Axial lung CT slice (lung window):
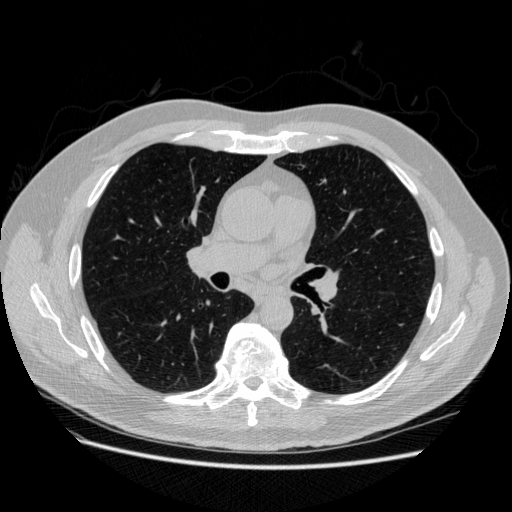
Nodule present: no